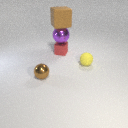
small brown metal sphere in front of small red metal cube